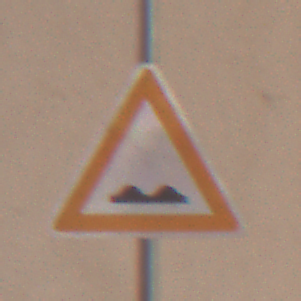
Verkehrszeichen: UnebeneFahrbahn
Umgebung: Outdoor, Urban
Tageszeit: Midday
Wetter: PartlyCloudy
Licht: Natural
Jahreszeit: NotSpecified
Kontrast: MediumContrast